Question: I have a RelativeLayout in my Android project. This has it's background set to a Bitmap:
'''
<?xml version="1.0" encoding="utf-8"?>
<bitmap xmlns:android="http://schemas.android.com/apk/res/android"
android:gravity="center"
android:src="@drawable/splash2" />
'''
'splash2' is a PNG image sized 2560x1440 pixels. I haven't set the background of the layout directly to the image, because the default scale mode (or gravity) is 'fill' which stretches the image to fit the screen. With 'center' it should take correct size image from the center and show it unscaled. In case of a vertical 1080x1920 screen, it should take that big piece and center it in the layout.
However, I have a problem. The image is bigger than any screen out in the market today. Still, with my Nexus 7, which has a 1920x1080 screen, it has borders around the image. The layout is set to full screen. The image is shrinked vertically.

How do I fix this?
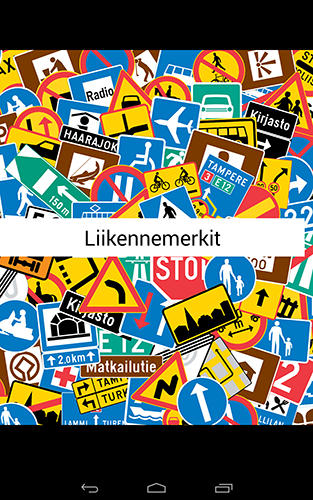
Answer: ImageView's scale type 'centerCrop' was what I wanted. Unfortunately I couldn't specify this property for bitmaps. I changed my splash screen layout to FrameLayout and added an ImageView and TextView overlapping each other. This way I was able to achieve what I wanted.
'''
<FrameLayout xmlns:android="http://schemas.android.com/apk/res/android"
xmlns:tools="http://schemas.android.com/tools"
android:layout_width="match_parent"
android:layout_height="match_parent"
tools:context=".SplashScreen"
android:orientation="vertical" >
<ImageView
android:id="@+id/imageView1"
android:layout_width="match_parent"
android:layout_height="match_parent"
android:src="@drawable/splash2"
android:scaleType="centerCrop" />
<RelativeLayout
android:layout_width="match_parent"
android:layout_height="match_parent" >
<TextView
android:id="@+id/roadSignName"
android:layout_width="fill_parent"
android:layout_height="wrap_content"
android:layout_marginLeft="20dp"
android:layout_marginRight="20dp"
android:layout_centerHorizontal="true"
android:layout_centerVertical="true"
android:background="#FFF"
android:gravity="center_vertical|center_horizontal"
android:padding="10dp"
android:text="My program"
android:textAppearance="?android:attr/textAppearanceLarge"
android:textColor="#000000"
android:textSize="40sp" />
</RelativeLayout>
</FrameLayout>
'''